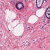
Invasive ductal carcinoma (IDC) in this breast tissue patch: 0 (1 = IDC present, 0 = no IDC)